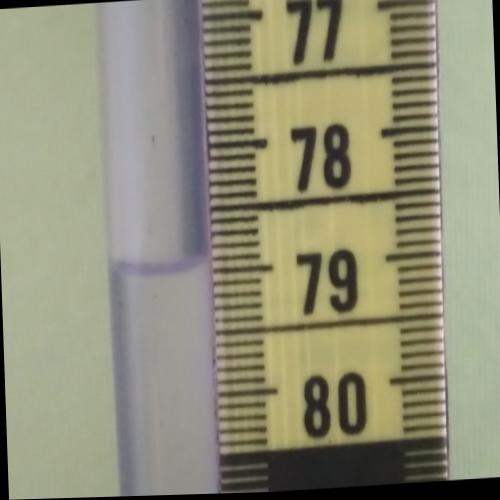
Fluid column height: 79.0 cm